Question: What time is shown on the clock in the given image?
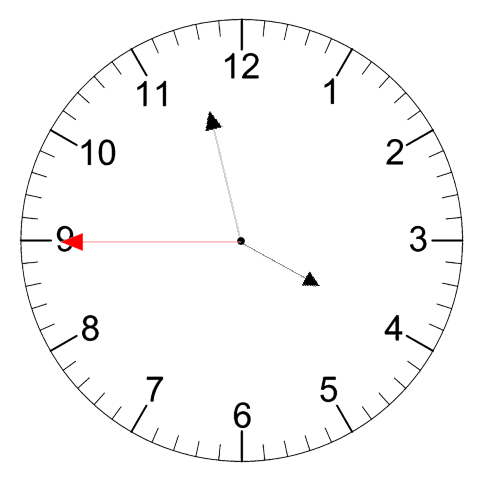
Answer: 03:57:45